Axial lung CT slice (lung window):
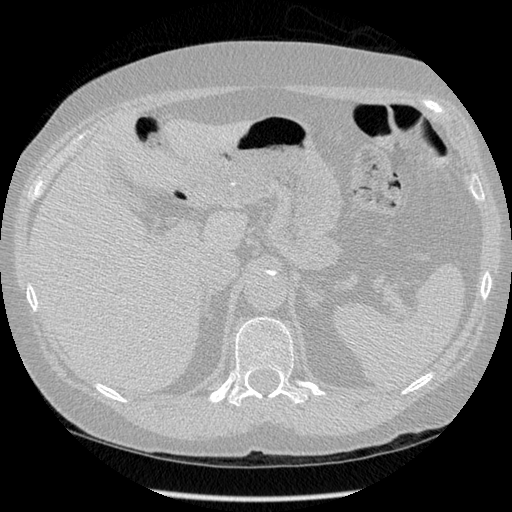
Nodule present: no